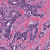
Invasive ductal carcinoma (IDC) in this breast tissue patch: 1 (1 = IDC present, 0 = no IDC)